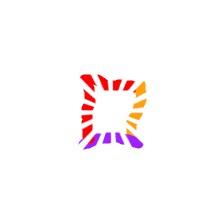
Shape: square